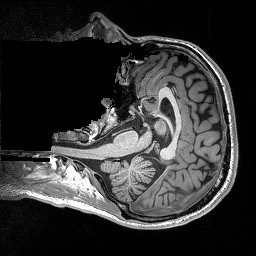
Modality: T1w
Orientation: axial